Question: Is there any way how to remove the Nav logo text from sticky Nav while scrolling in elementor Pro?. The logo is in SVG format?.

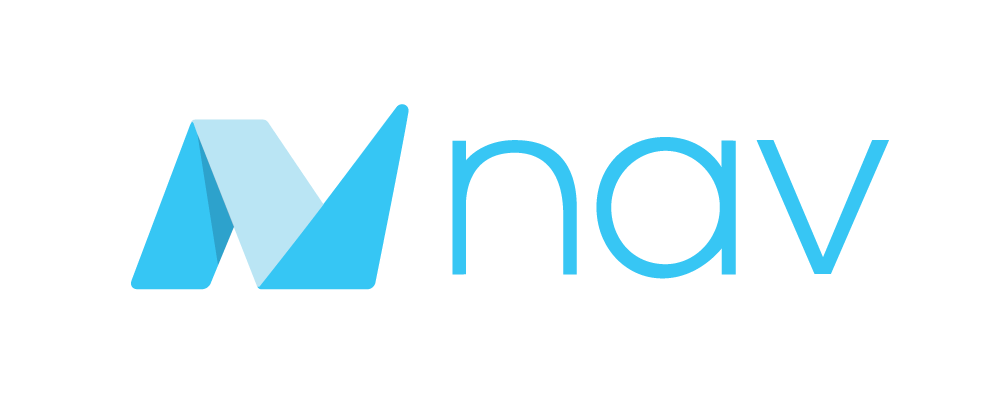
Answer: To remove nav stick logo try :
'''
.elementor-element-73be40f {
display: none !important;
}
'''
I have also added '!important' property to force CSS to remove the element.